Question: I'm trying to load something from the database in visual studio, which works. However, the object I'm getting has some variables that are null:
I'm loading an instance of class 'ClauseComponent'. This object has 2 properties of type 'ClauseComponent'. These 2 properties are null.
Screenshot:

Code from the repository:
'''
Grade gr = grades.Include(l => l.DeterminateTableProp.ClauseComponent)
.FirstOrDefault(g => g.GradeId == gradeId);
'''
Code from the ClauseComponent mapper:
'''
public ClauseComponentsMapper()
{
ToTable("ClauseComponents");
// Primary key
HasKey(c => c.ClauseComponentId);
// Properties
Property(c => c.ClauseComponentId)
.HasDatabaseGeneratedOption(DatabaseGeneratedOption.Identity);
}
'''
Code from the Clause class (that is inheriting from the ClauseComponent class):
'''
public virtual ClauseComponent YesClause { get; set; }
public virtual ClauseComponent NoClause { get; set; }
public String Name { get; private set; }
public virtual Parameter Par1 { get; set; }
public virtual Parameter Par2 { get; set; }
public int Waarde;
public Clause(String name, Parameter par1, int waarde)
{
this.Name = name;
this.Par1 = par1;
this.Waarde = waarde;
}
public Clause(String name, Parameter par1, Parameter par2)
{
this.Name = name;
this.Par1 = par1;
this.Par2 = par2;
}
public Clause()
{
}
'''
What is causing this?
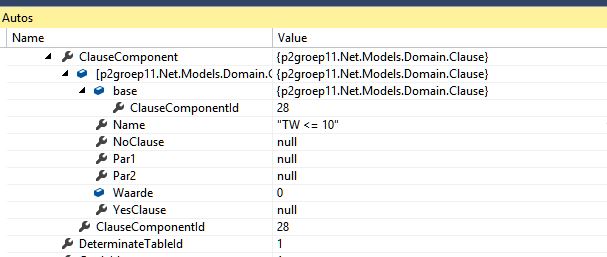
Answer: The answer was that I needed to disable lazy loading in the ProjectContext class:
'''
//this.Configuration.ProxyCreationEnabled = false;
'''